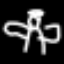
Label: angel